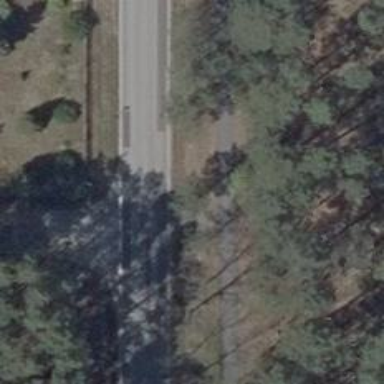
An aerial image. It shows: Asphalt road classified as tertiary.